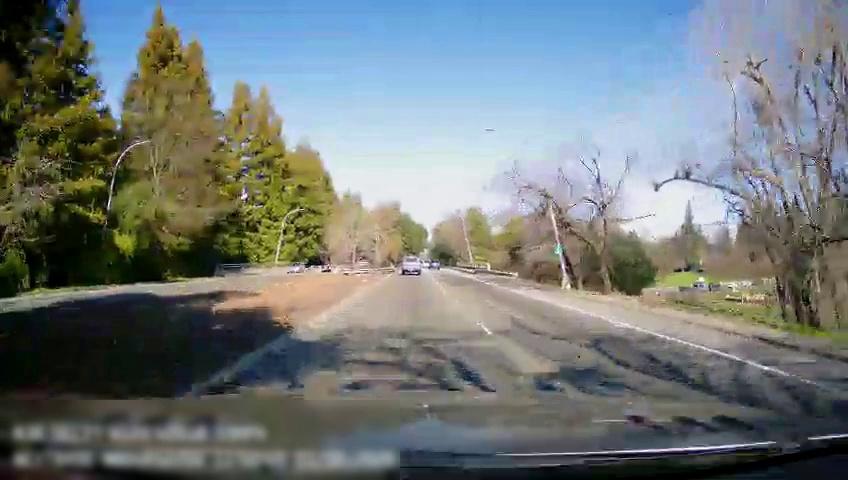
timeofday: Day
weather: Sunny
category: Drivable Space
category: Vehicles | Car
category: Vehicles | Truck
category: Lanes | Current Lane
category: Lanes | Alternate Lane